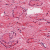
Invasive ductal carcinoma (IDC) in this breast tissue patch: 0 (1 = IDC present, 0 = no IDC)